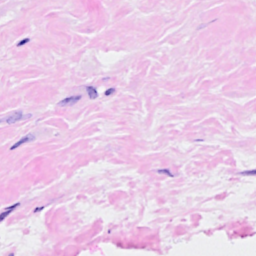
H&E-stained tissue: Breast